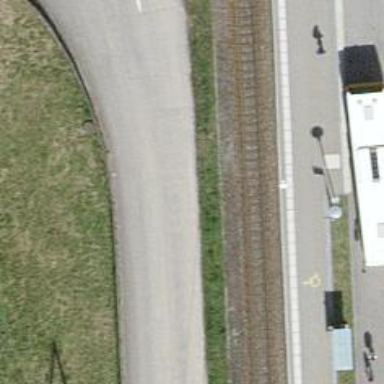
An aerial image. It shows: Light rail stop position with railway stop for public transport.